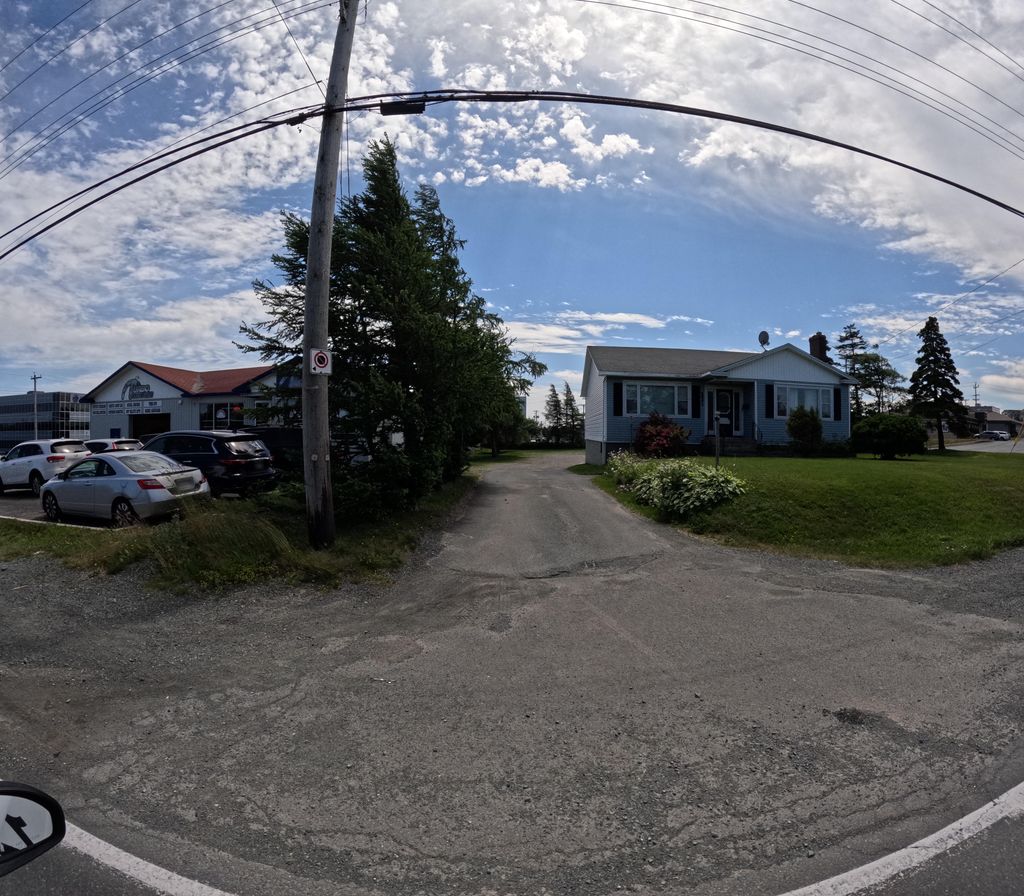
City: st_johns